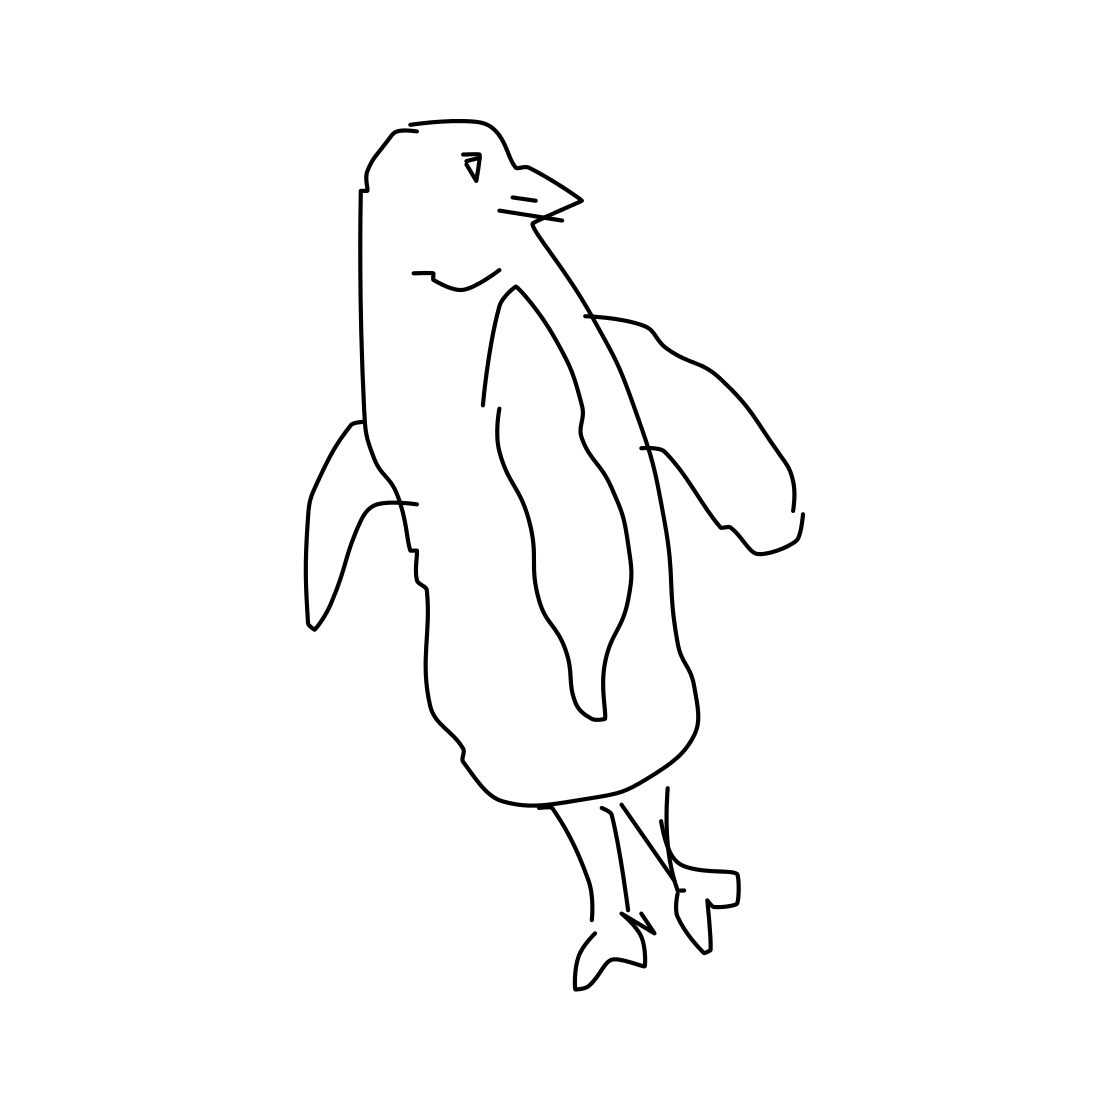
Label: penguin